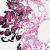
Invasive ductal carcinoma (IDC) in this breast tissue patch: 0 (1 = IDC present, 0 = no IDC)